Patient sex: M
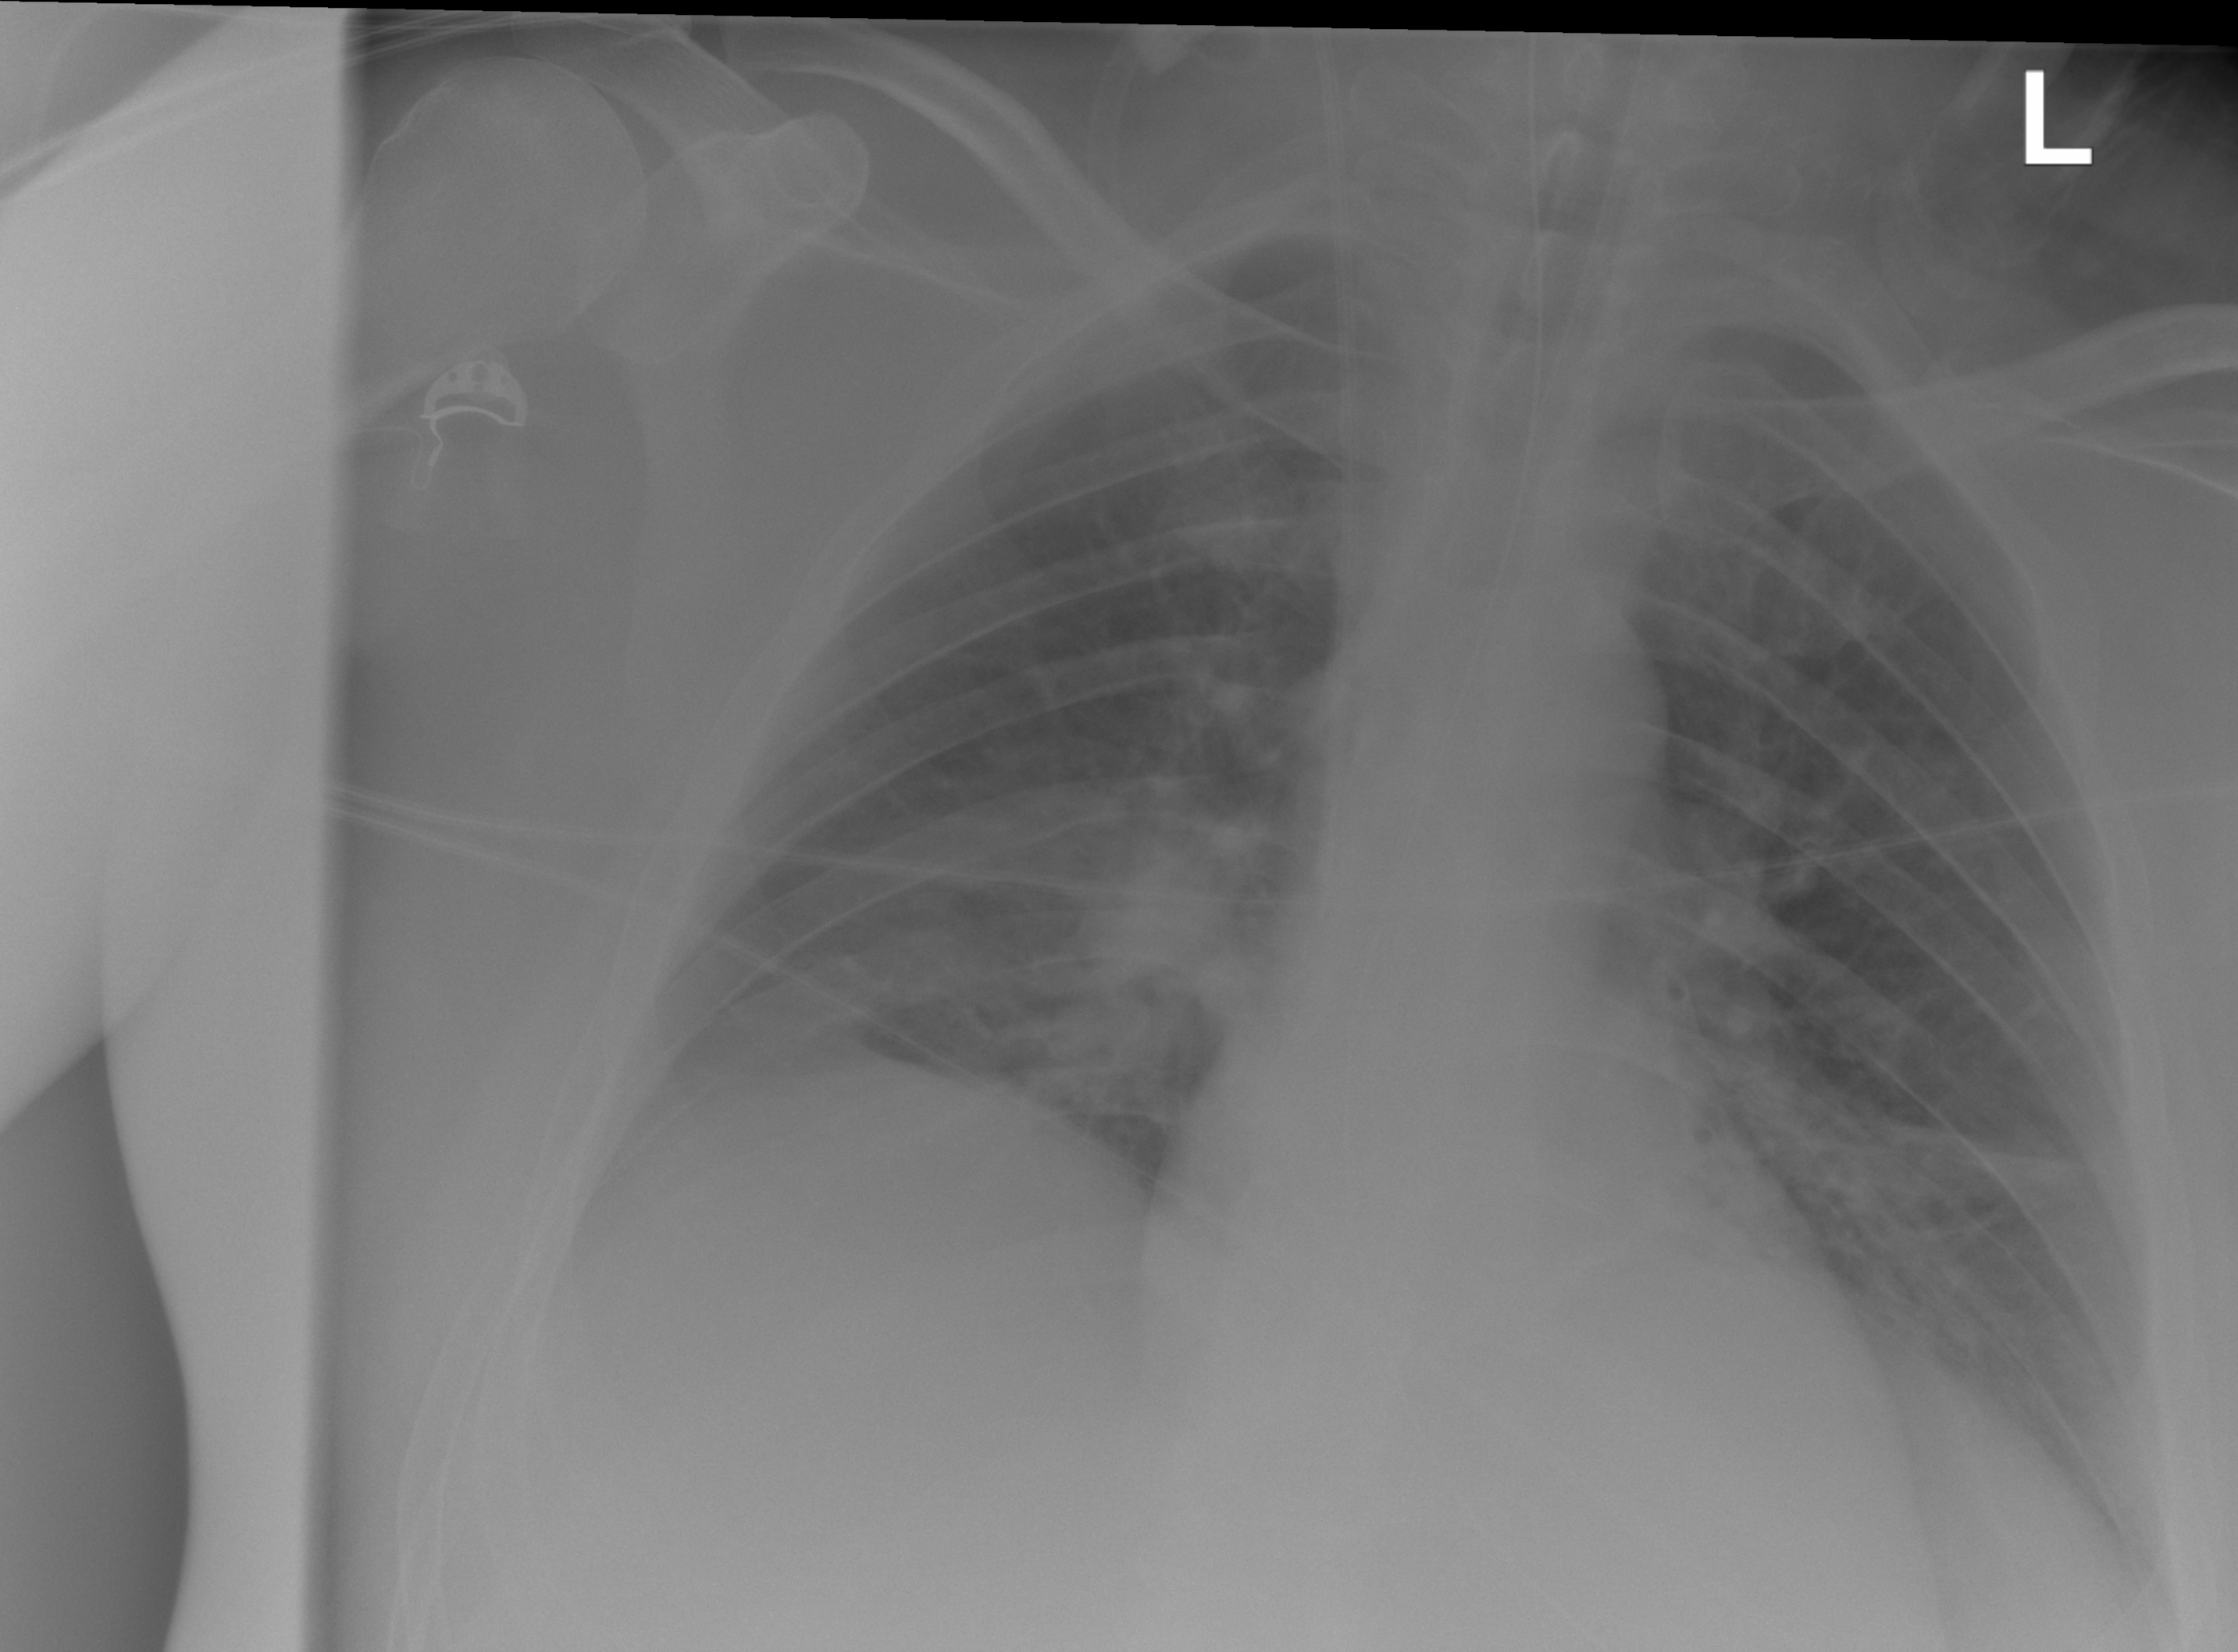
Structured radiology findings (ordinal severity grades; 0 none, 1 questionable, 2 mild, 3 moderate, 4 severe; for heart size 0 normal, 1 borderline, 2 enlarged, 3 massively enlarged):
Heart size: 0
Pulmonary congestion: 1
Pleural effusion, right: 2
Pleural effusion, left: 2
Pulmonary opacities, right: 0
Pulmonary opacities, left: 0
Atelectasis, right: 2
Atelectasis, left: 2